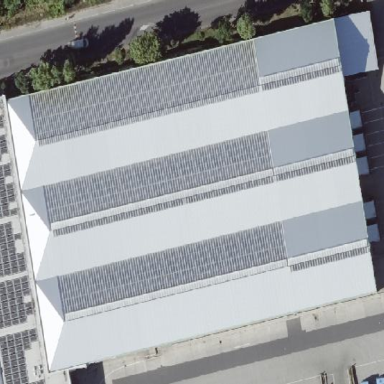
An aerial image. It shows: Wholesale shop located in warehouse.